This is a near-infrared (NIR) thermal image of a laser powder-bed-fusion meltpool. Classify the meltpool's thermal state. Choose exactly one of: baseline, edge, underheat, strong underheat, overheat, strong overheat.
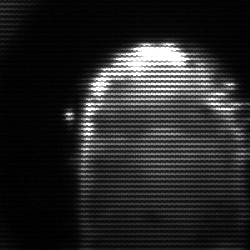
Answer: baseline